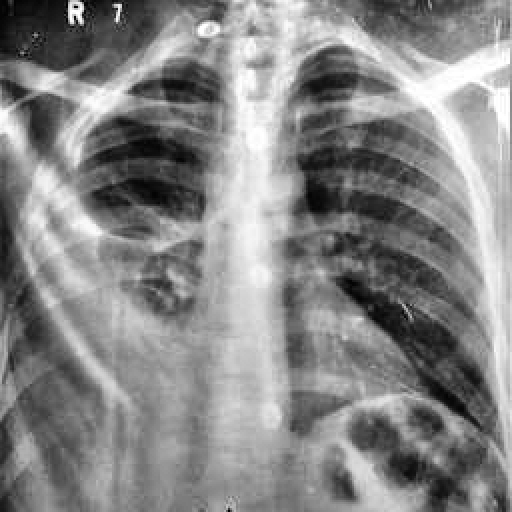
Finding: TUBERCULOSIS